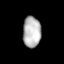
Tissue: lung
Cell type: Endothelial cells
Senescence score: 0.6148
Nuclear area (px): 540
Mean DAPI intensity: 183.841